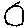
Label: moon